Question: I recently started playing around with the Publish functionality in Visual Studio for web applications. I'm running a LocalDB instance on my PC that I would like to sync with my host.
However, when I get to the Preview tab (the last step in the publishing wizard) page, it says that a preview could not be generated due to the "scenario" chosen.
Here's a screenshot.

It should be noted that I am using a LocalDB instance. Could that be why?
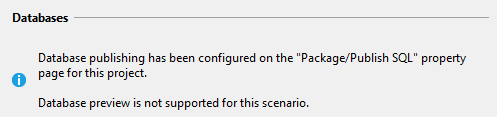
Answer: It turned out to be caused by me specifying the connection strings to use programmatically, and not in my web.config file. After adding them there and making a transformation web.config file, it worked just fine.